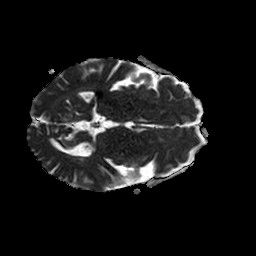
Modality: ADC
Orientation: axial
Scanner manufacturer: philips
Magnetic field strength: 1.5 T
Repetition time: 3.51 s
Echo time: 0.07078 s